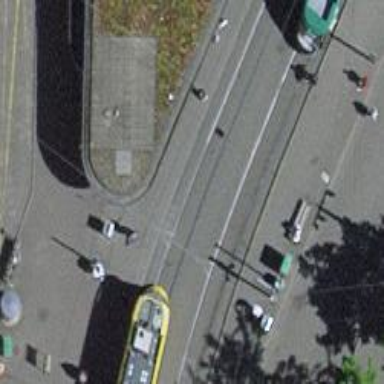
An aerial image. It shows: Tram stop for public transport.